Here is the raw acceleration-versus-time signal recorded on a bearing housing. Based on the visible evidence, which condition applies: normal, inner_race, outer_race, ball?
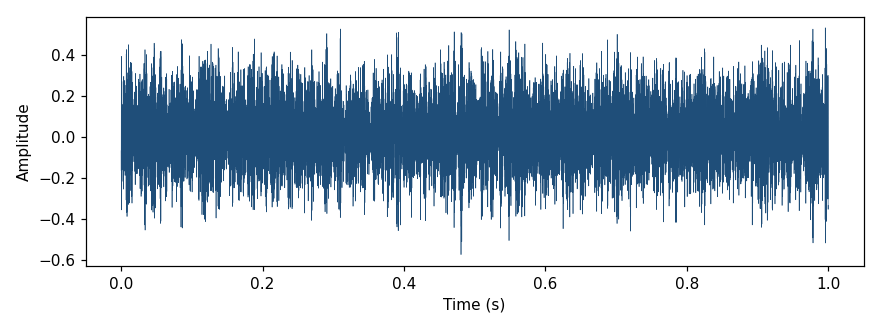
Answer: ball